Question: Here's a simple GUI program that creates a 5x16 matrix of buttons.
'''
from tkinter import *
root = Tk()
button = [[0 for x in range(16)] for x in range(5)]
for r in range(5):
for c in range(16):
button[r][c] = Button(root, bg='red')
button[r][c].grid(row=r, column=c)
root.mainloop()
'''
Now when I run this program on my relatively OK Ubuntu Laptop (Ram 4 GB, quad core Intel Pentium(R) CPU N3540 @ 2.16GHz x 4, 64 bit),
The buttons appear visibly slowly, one after another as shown in this gif:

Is asking to draw 80 buttons too much of an asking for Tkinter to handle without this sluggishness ?
Or can my code be refactored for better performance ?
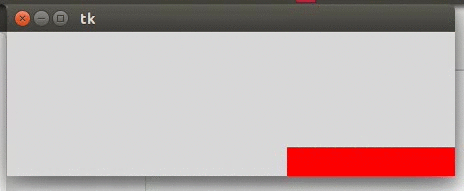
Answer: If the code in your question is literally all there is, there must be something wrong with your system. This should appear nearly instantaneously.
And no, there's no way to refactor for better performance. If you need a grid of 80 buttons, the way you're doing it is just about as efficient as you can make it.